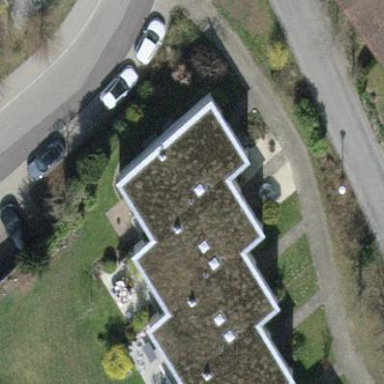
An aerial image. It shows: Terrace building.